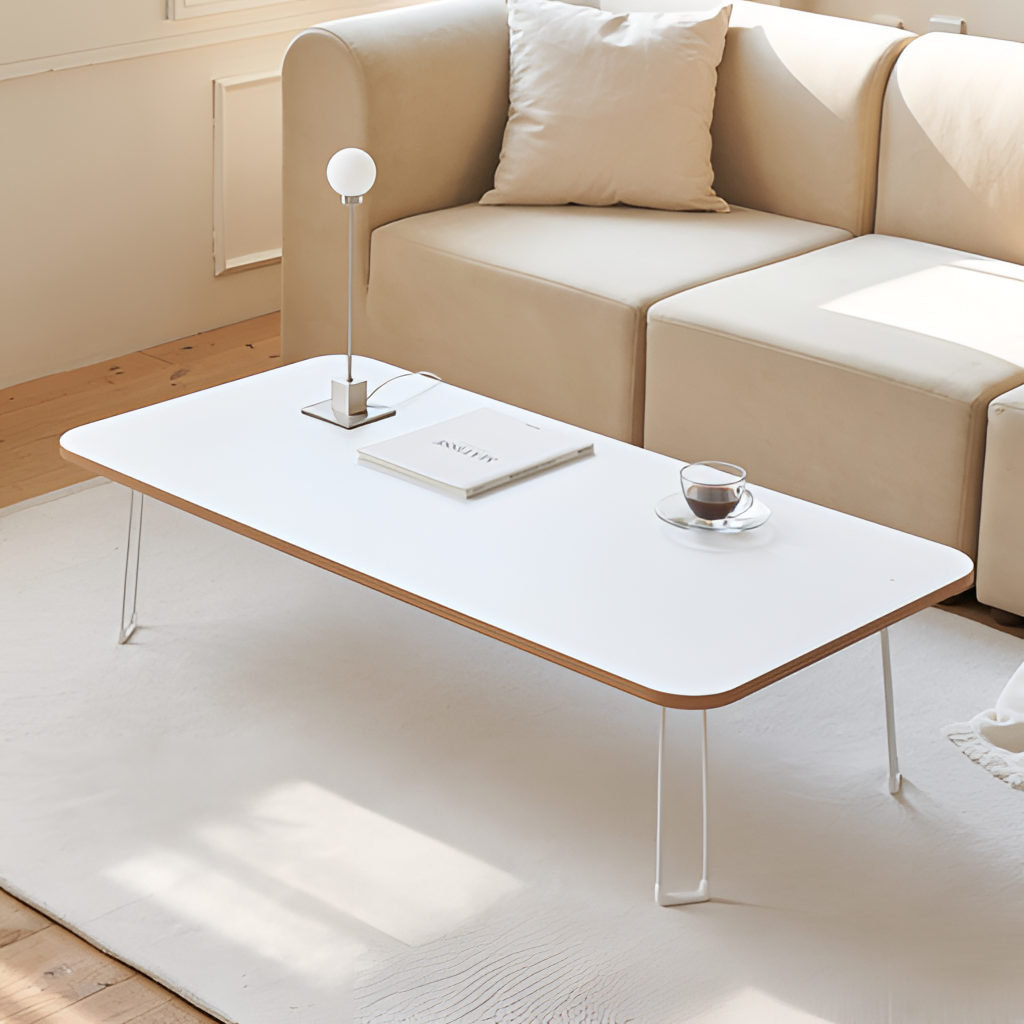
laminate coffee table, living room, minimalist, wood flooring, with plank pattern, beige paint wallpaper, with solid pattern